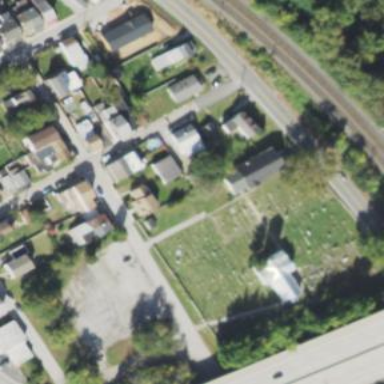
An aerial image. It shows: Cemetery.